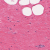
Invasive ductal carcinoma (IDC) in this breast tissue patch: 0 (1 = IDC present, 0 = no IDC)